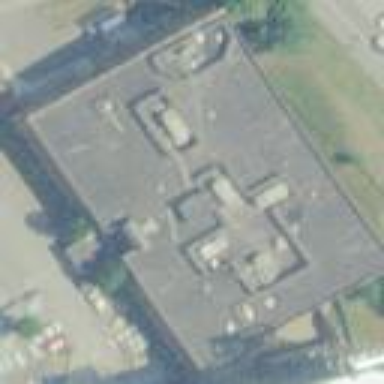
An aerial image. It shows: Hospital building.